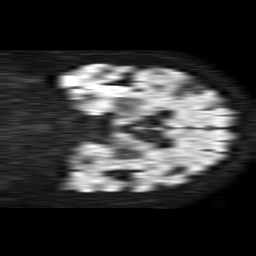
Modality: TRACE
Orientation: coronal
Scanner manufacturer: philips
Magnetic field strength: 1.5 T
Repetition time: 4.6 s
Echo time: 0.08631 s